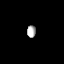
Tissue: prostate
Cell type: T cells
Senescence score: 0.7484
Nuclear area (px): 104
Mean DAPI intensity: 181.51